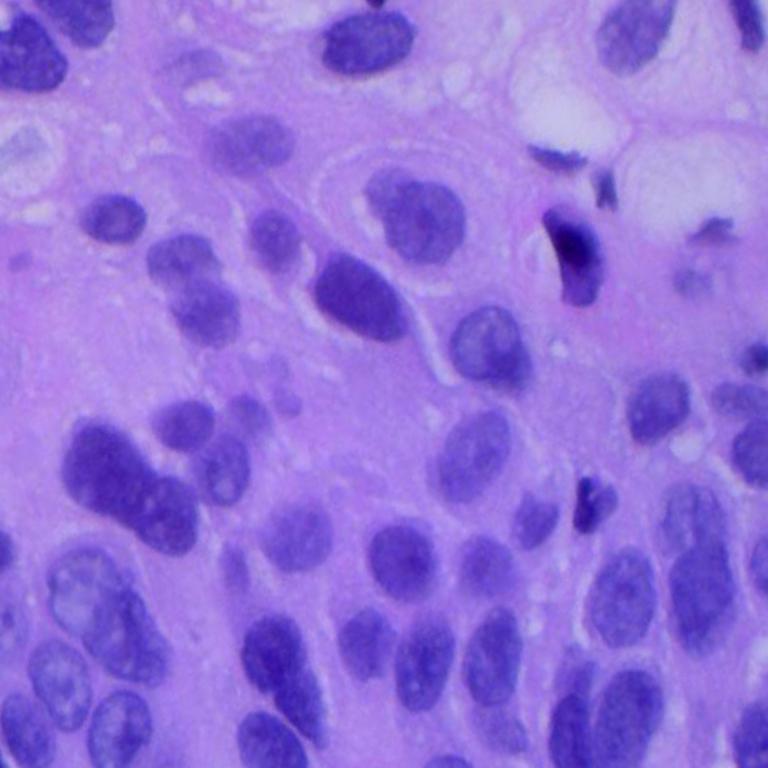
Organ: lung
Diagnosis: squamous carcinomas